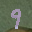
Label: 9